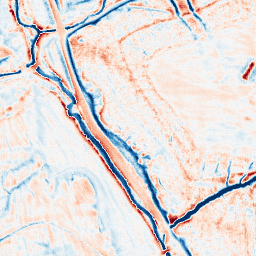
Category: edge_preserving
Decomposition family: guided
Decomposition parameters: radius: 4
eps: 0.001
Upsampling method: fft_zeropad
Upsampling parameters: scale: 8
Upsampling scale: 8